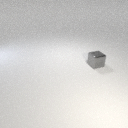
small gray metal cube